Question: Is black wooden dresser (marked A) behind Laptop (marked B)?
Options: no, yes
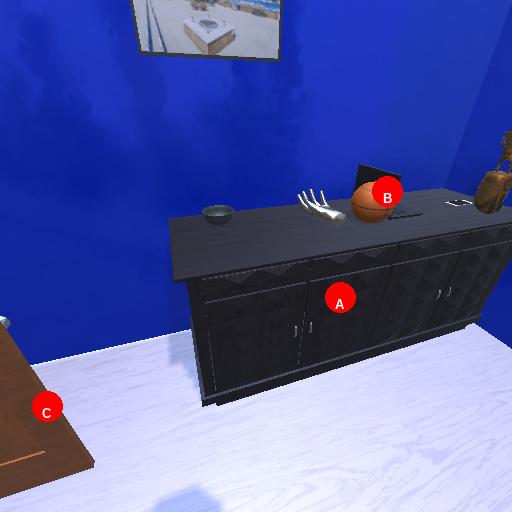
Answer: no